Question: My understanding of the grammar is as follows:
'''
float p = 3.14;
++(int)p;
'''
But when I compile it with clang, it fails to compile. So how do understand and what is use for? '(int)p' is a so why doesn't it work?

<URL>
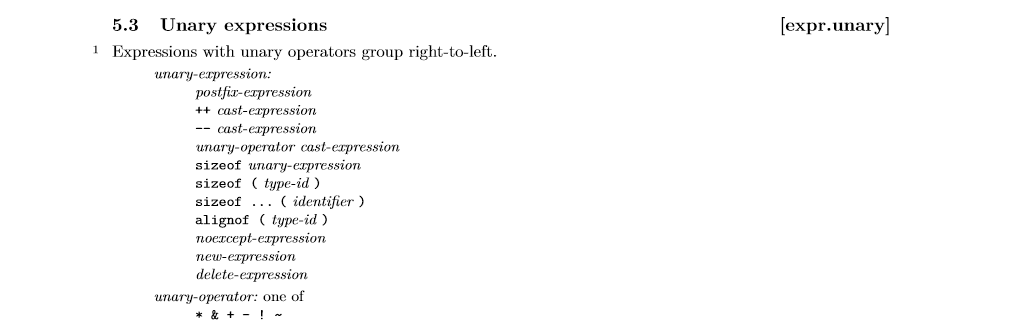
Answer: '++(int)p' fails to compile because '(int)p' is not an l-value. However, that's a semantic error, not a syntactic one. Syntactically it's valid and matches the '++ cast-expression' production.
An instance where '++' followed by a cast would be both syntactically and semantically valid would be when you cast to a reference (references being l-values). An example (albeit not a useful one) would be:
'''
int x = 42;
++(int&)x;
'''
In practice the 'cast-expression' in '++ cast-expression' will rarely be an actual cast. In most cases, 'cast-expression' will be further reduced to 'primary-expression', allowing you to match expressions like '++x'.